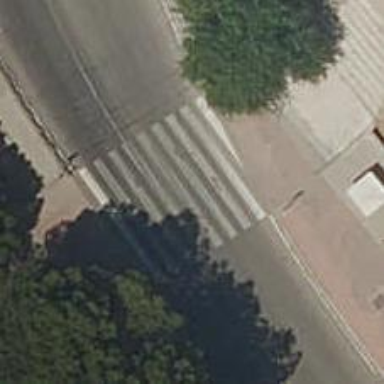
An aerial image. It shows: Uncontrolled zebra crossing on the road.